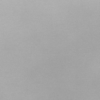
Label: dusty